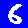
Digit: 6